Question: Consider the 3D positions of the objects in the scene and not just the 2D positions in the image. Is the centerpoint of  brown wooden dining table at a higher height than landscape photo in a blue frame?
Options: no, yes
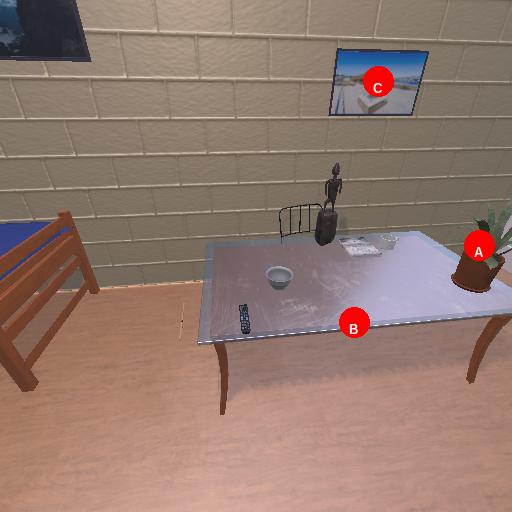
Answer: no